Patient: sex M, age 37
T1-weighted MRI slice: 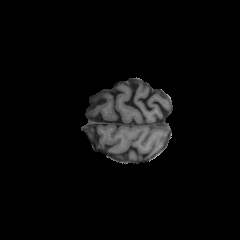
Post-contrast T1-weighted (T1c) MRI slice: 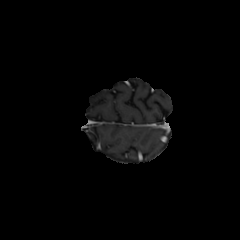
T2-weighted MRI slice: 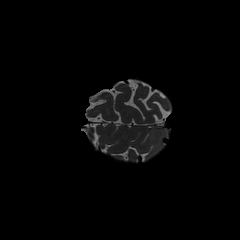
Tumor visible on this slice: yes
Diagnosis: Astrocytoma, IDH-mutant
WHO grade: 2